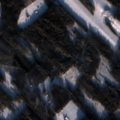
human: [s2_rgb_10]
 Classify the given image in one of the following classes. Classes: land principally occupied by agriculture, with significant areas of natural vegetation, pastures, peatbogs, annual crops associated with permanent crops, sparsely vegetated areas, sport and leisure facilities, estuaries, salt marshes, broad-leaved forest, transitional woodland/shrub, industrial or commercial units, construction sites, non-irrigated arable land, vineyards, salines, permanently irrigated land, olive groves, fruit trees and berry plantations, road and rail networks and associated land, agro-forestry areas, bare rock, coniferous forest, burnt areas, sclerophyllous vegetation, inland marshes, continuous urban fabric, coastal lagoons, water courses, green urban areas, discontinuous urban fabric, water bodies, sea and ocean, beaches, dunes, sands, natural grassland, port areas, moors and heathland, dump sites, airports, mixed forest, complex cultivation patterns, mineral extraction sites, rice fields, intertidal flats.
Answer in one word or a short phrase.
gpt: non-irrigated arable land, coniferous forest, mixed forest